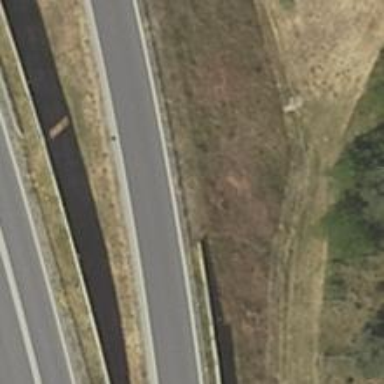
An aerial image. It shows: Asphalt trunk link road.